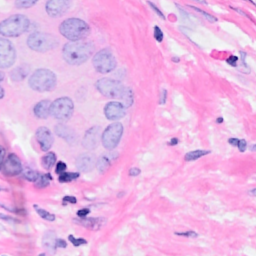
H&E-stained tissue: Breast